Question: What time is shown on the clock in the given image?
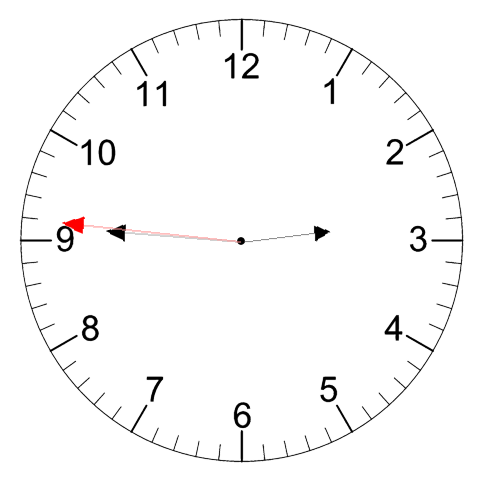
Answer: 02:45:46